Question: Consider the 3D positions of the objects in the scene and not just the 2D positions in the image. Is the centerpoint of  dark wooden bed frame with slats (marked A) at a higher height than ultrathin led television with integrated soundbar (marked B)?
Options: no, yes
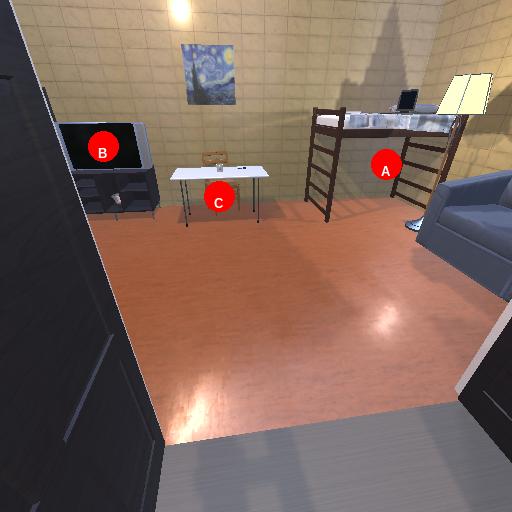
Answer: no